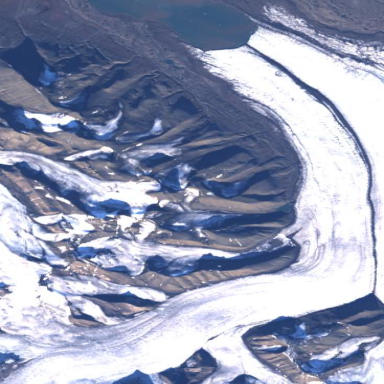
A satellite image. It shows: Majestic glacier in the distance.